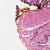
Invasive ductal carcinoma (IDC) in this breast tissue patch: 0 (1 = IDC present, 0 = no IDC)